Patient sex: M
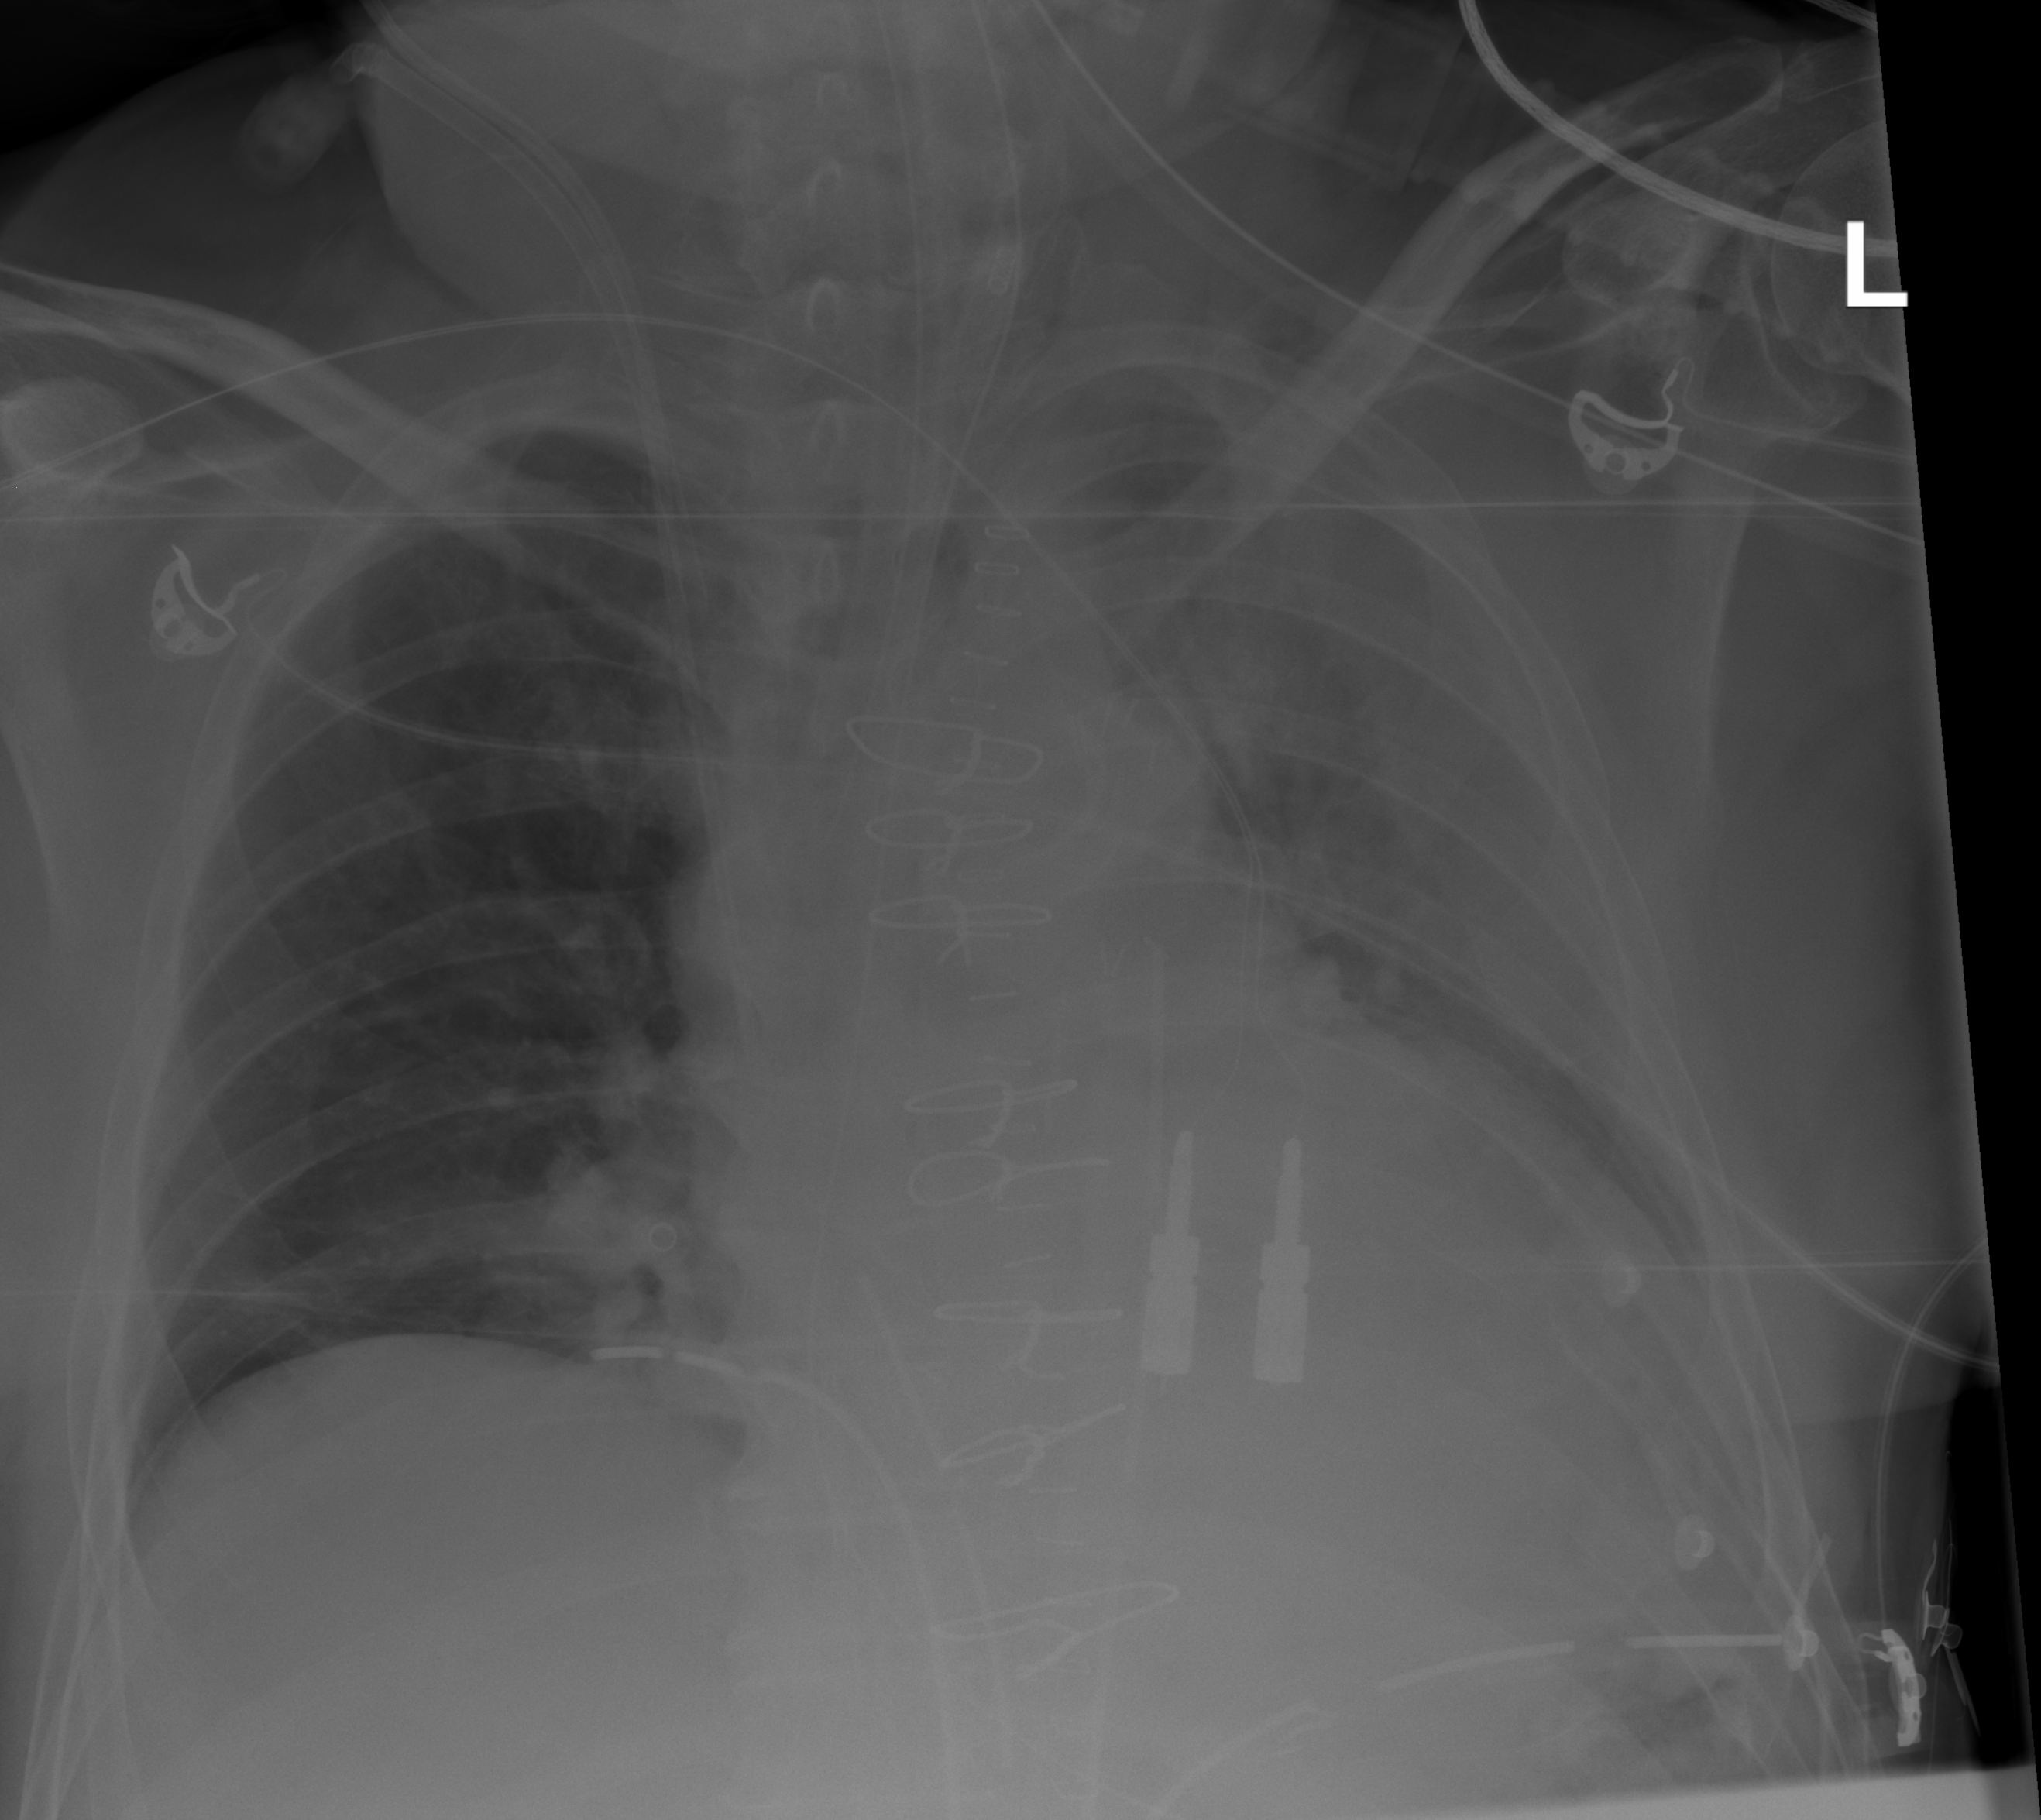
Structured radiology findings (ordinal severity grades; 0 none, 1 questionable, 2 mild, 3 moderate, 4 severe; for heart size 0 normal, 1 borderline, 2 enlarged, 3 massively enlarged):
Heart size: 2
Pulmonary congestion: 2
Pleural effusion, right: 0
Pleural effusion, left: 3
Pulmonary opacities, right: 0
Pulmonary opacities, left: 0
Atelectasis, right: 2
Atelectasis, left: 2